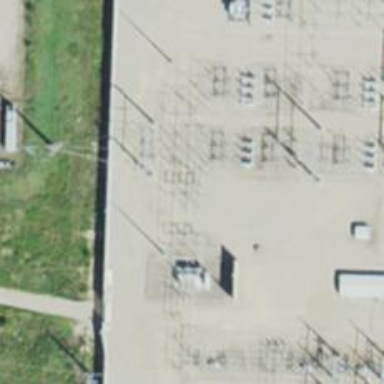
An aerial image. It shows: Switch for power supply.